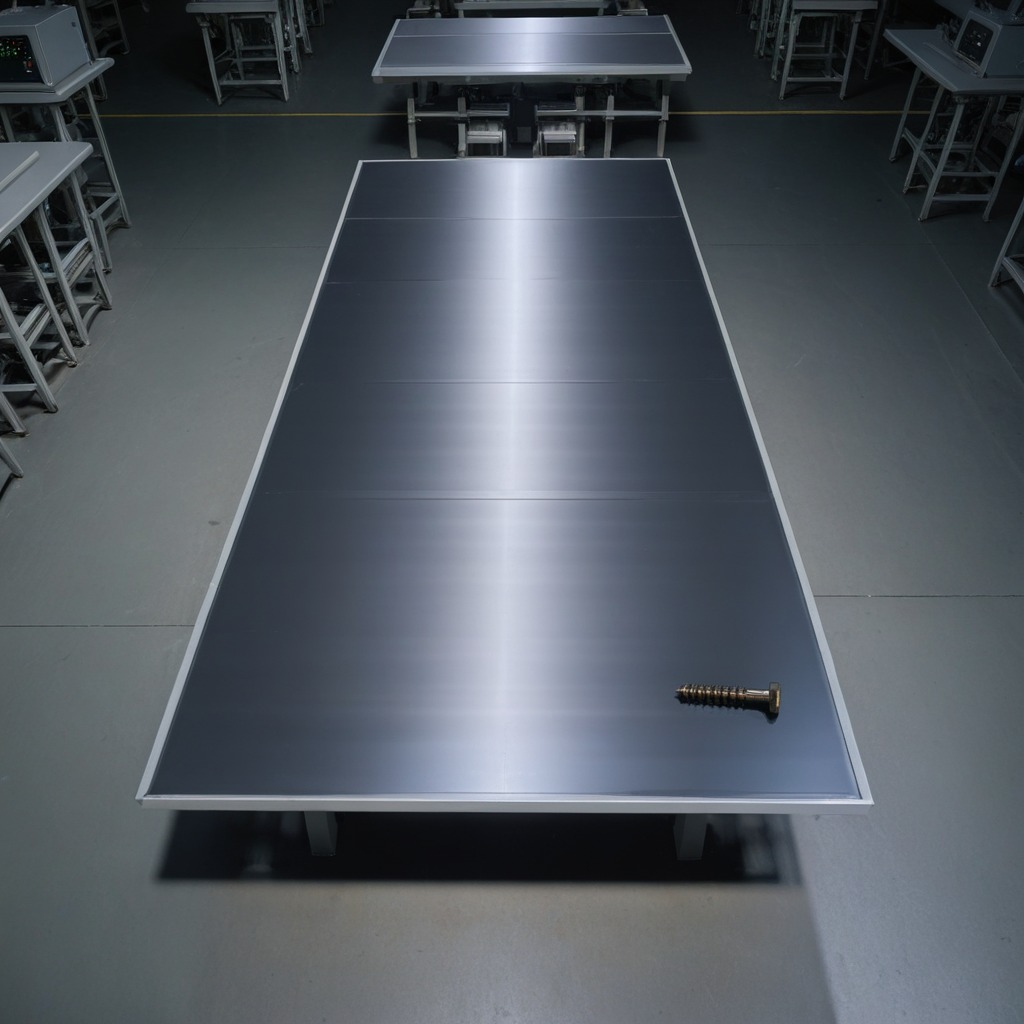
A metal screw is lying on the tabletop in the basement in the evening.